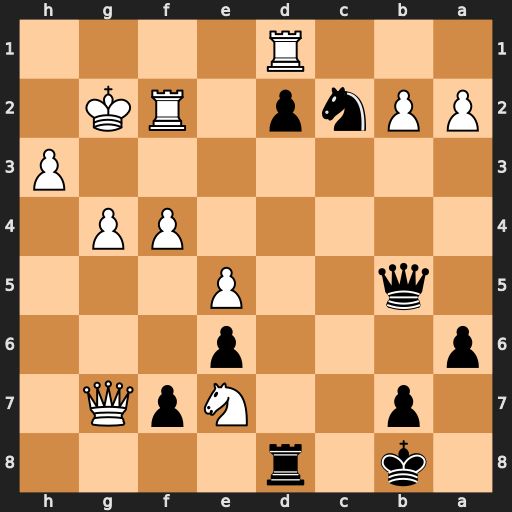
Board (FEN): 1k1r4/1p2NpQ1/p3p3/1q2P3/5PP1/7P/PPnp1RK1/3R4
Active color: b
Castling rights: -
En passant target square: -
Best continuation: Ne3+ Kg3 Nxd1 Rxd2 Rxd2